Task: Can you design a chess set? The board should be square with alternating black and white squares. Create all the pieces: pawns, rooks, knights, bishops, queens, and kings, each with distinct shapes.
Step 1160:
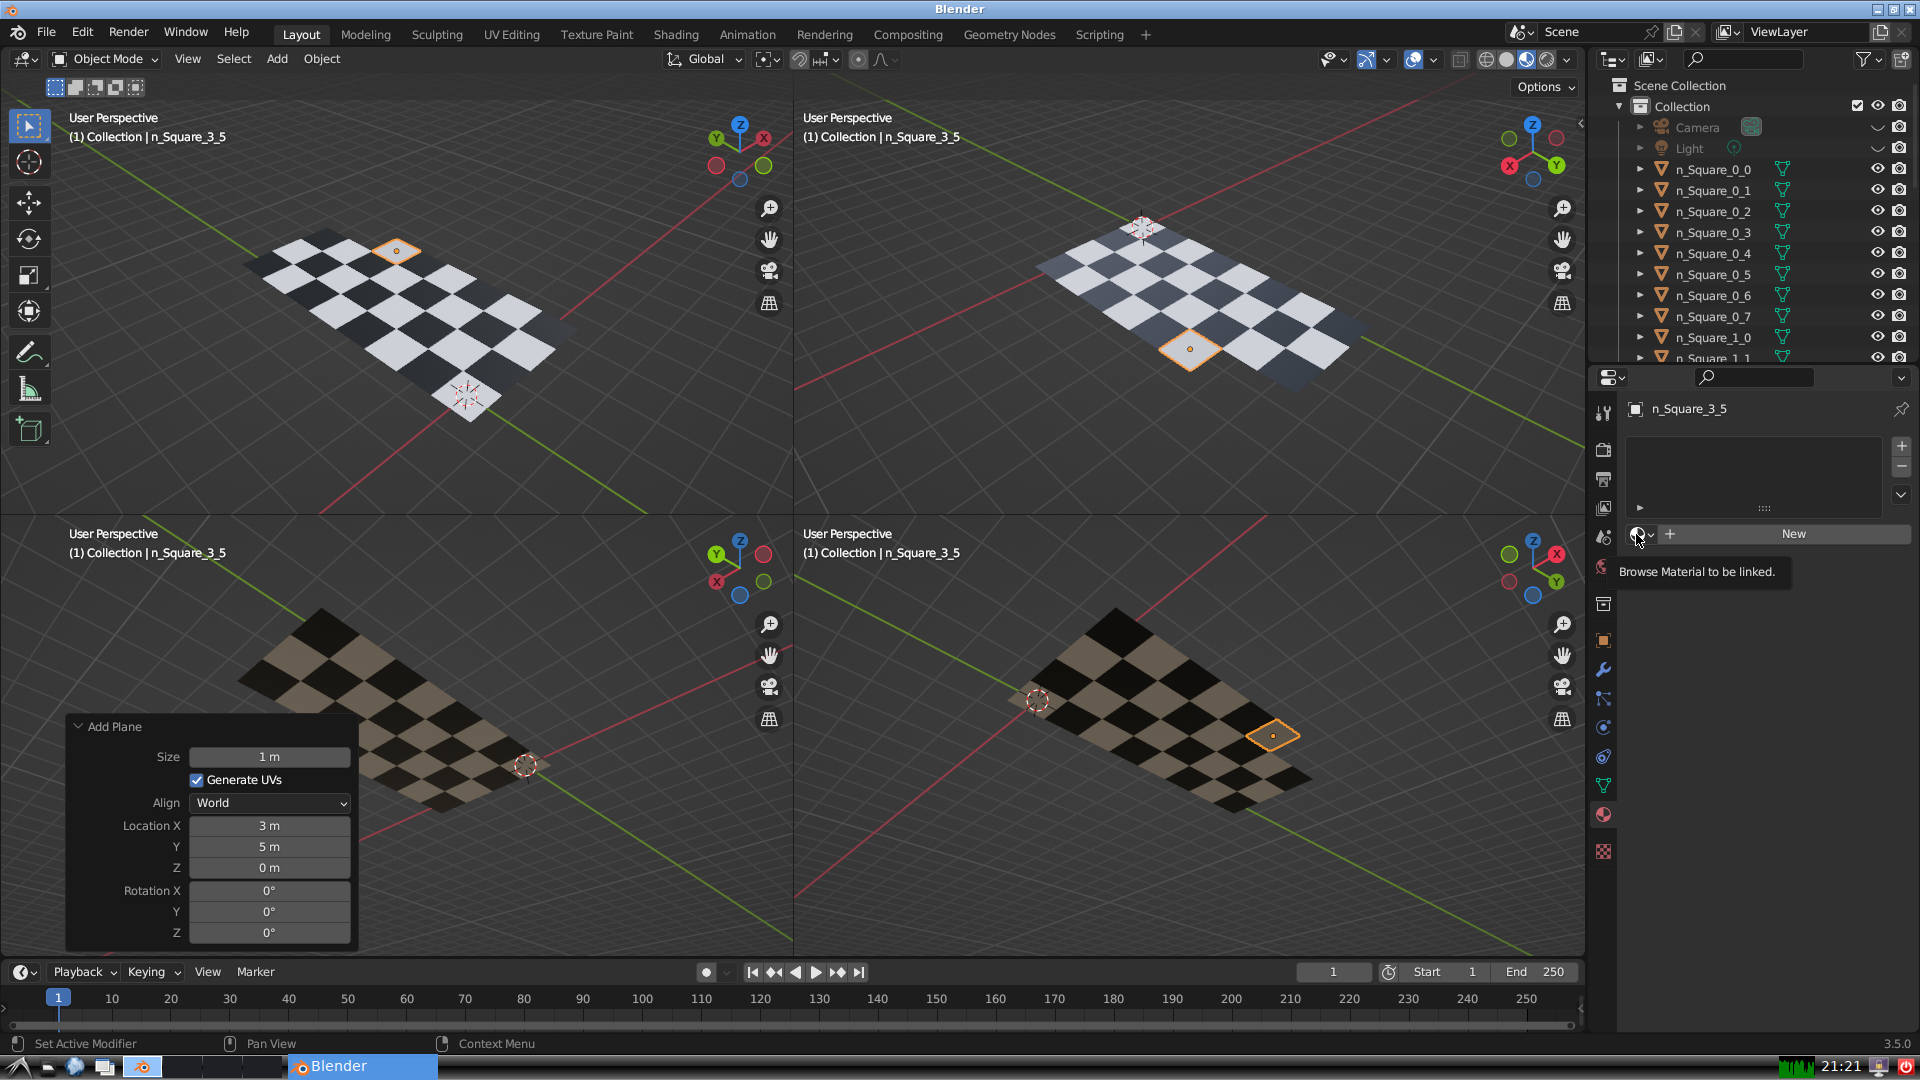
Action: click: no